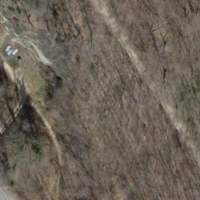
EUNIS habitat code: 41
Species observed at this site:
Dioscorea communis